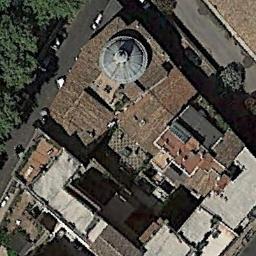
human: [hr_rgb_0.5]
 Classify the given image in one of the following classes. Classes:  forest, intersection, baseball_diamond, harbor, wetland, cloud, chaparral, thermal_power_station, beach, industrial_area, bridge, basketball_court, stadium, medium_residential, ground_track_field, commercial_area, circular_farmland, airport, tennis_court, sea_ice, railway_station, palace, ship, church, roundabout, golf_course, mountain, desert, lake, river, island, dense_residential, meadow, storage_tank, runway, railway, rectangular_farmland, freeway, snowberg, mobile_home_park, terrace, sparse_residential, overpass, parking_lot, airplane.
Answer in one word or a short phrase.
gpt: church